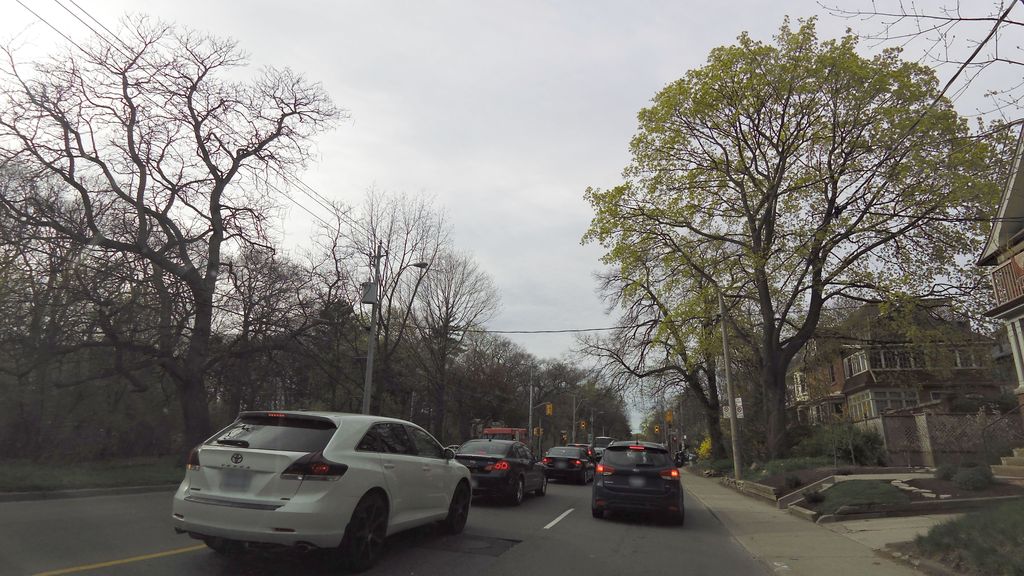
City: toronto